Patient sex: M
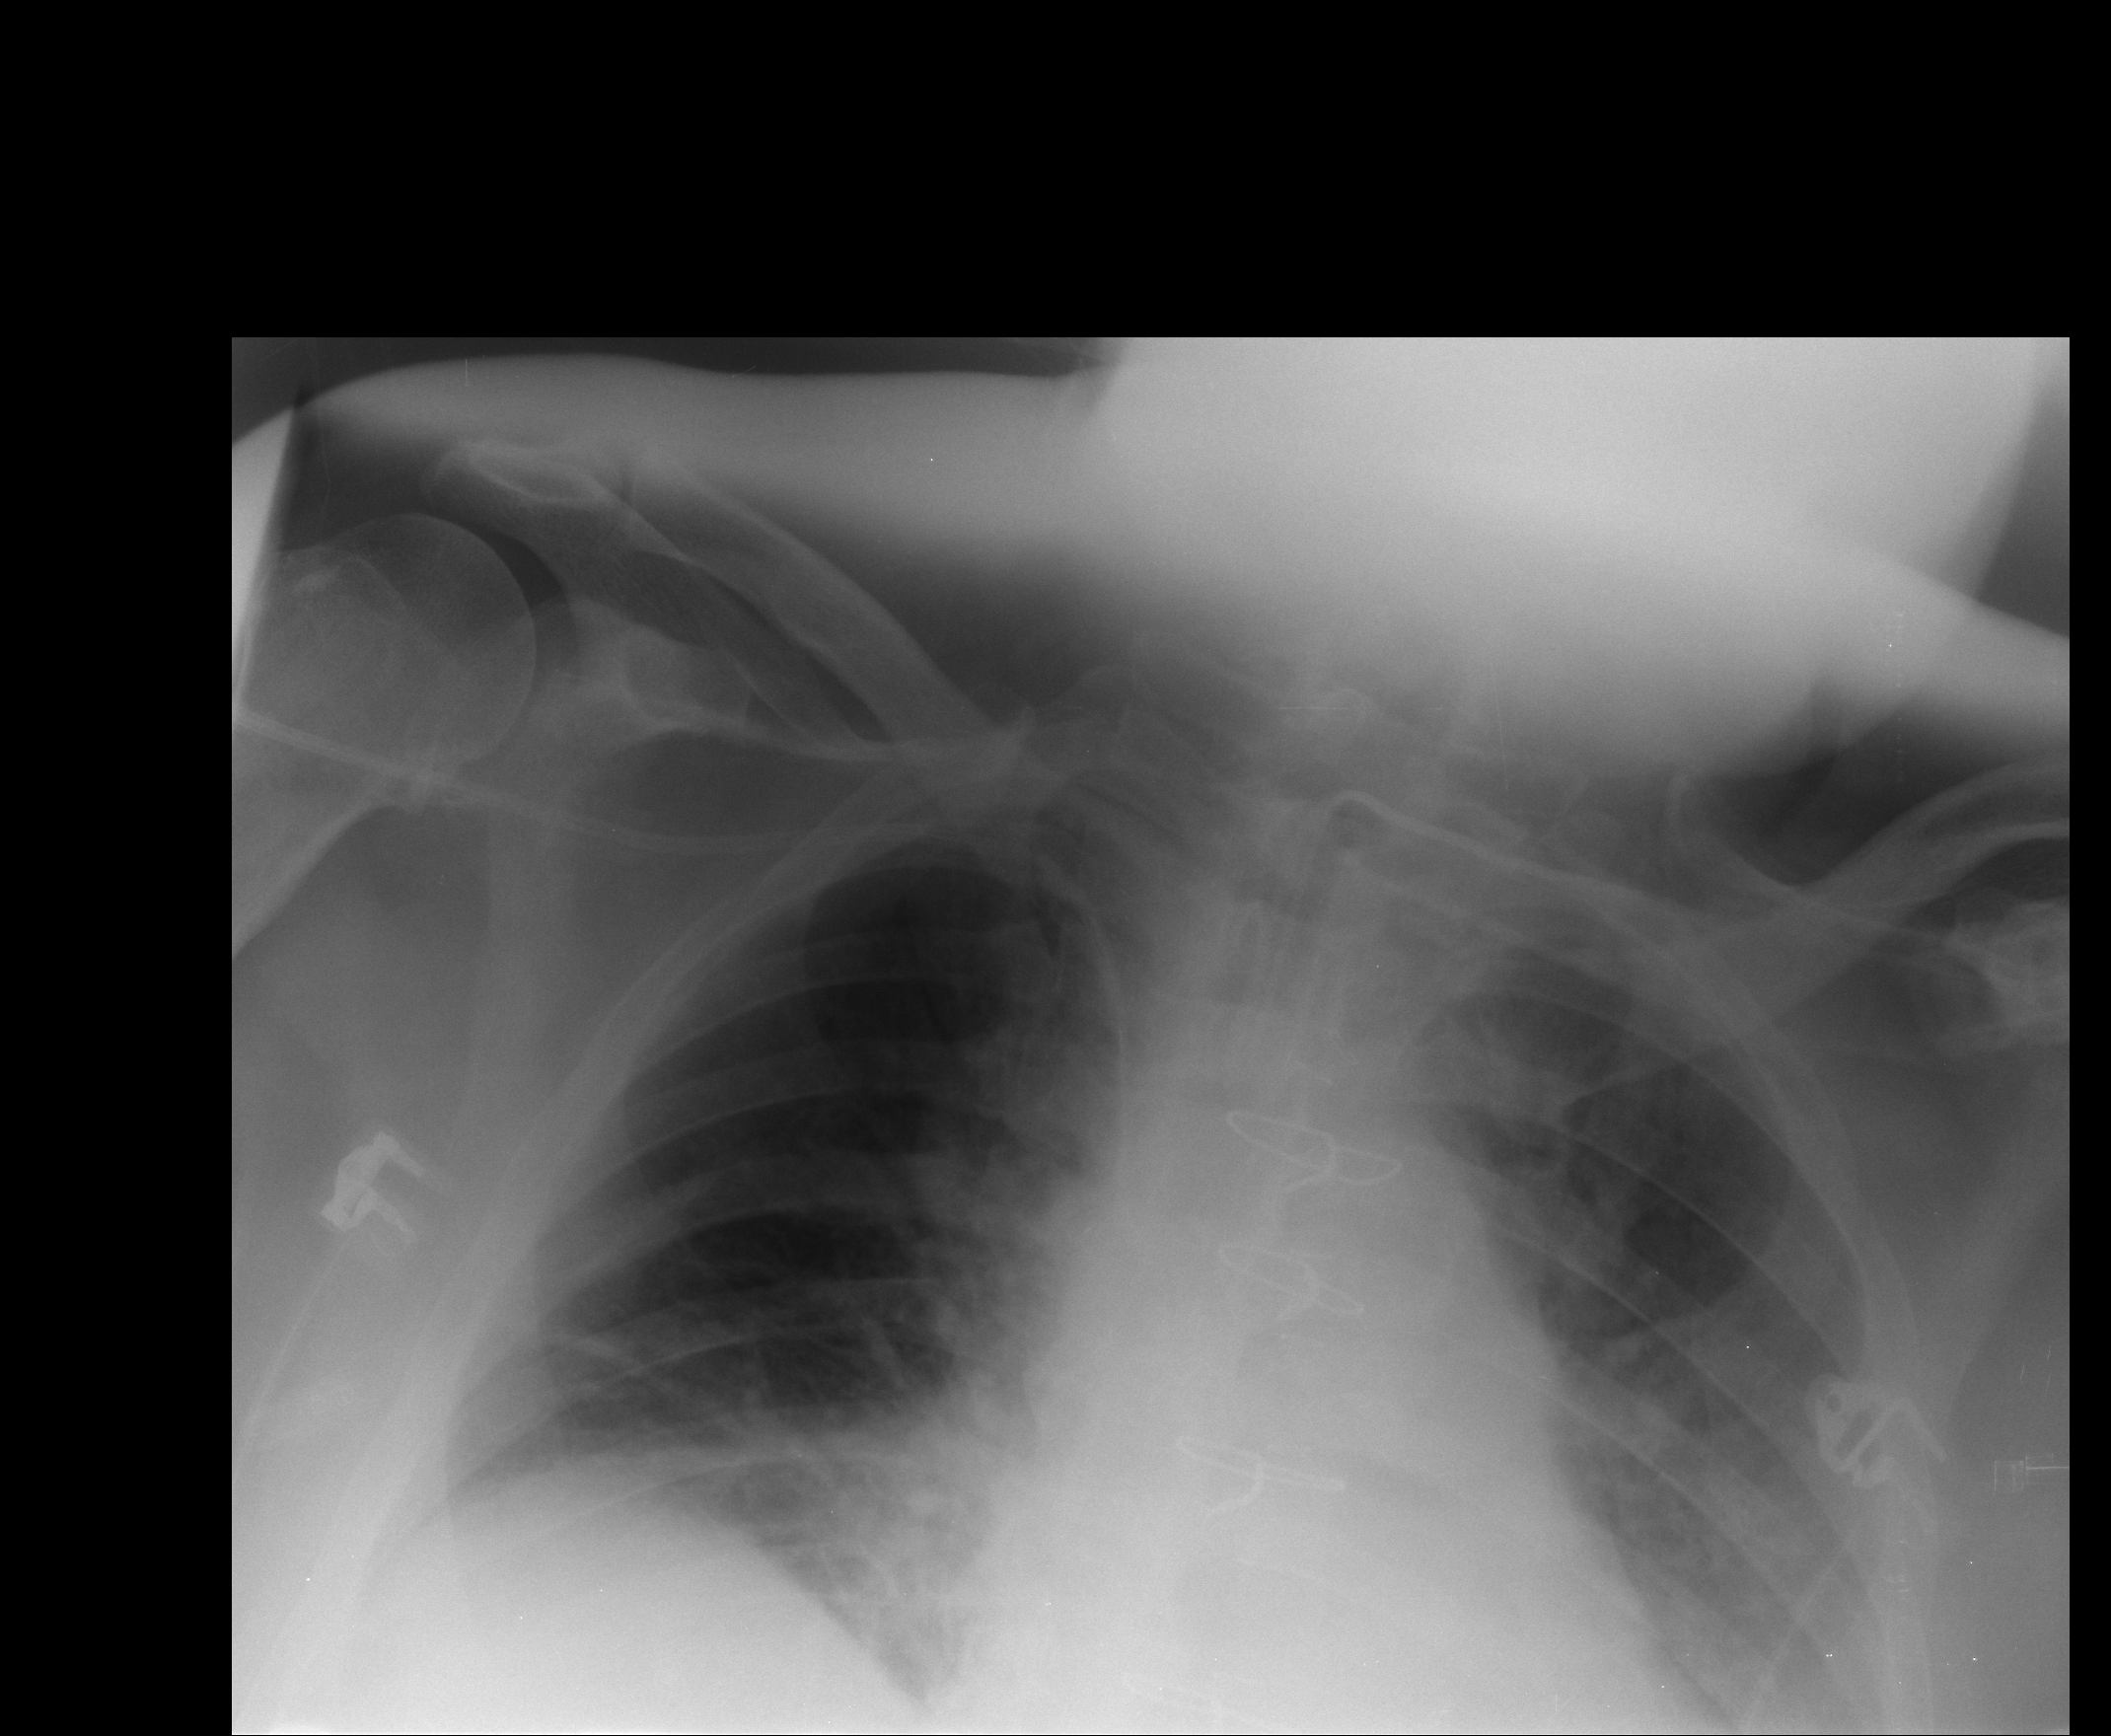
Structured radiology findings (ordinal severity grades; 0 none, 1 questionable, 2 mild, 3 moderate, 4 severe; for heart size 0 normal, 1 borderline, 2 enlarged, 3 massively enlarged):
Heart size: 2
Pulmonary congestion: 2
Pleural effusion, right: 2
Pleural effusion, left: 2
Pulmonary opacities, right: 1
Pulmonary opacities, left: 1
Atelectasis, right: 2
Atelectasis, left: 2